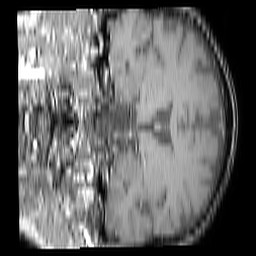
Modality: T1w
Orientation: coronal
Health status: ill
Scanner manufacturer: philips
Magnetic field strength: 3 T
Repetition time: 0.3787 s
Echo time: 0.002908 s